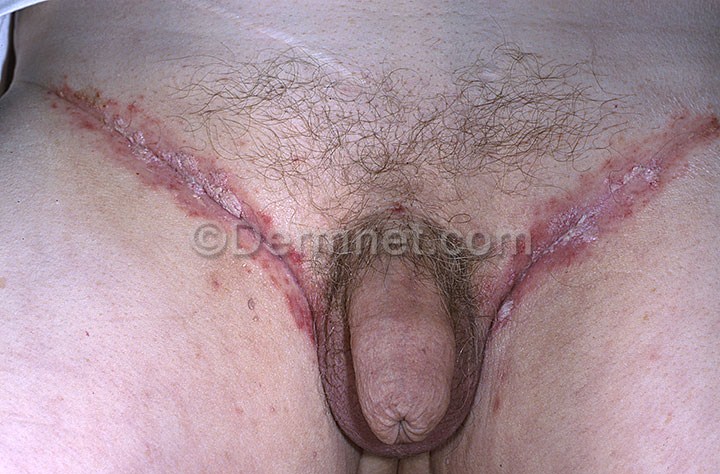
Disease: Tinea Ringworm Candidiasis and other Fungal Infections